Interaction volume radius: 5 \u00c5
Interaction volume height: 15 \u00c5
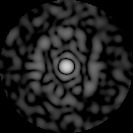
Disorder parameter: 0.8361